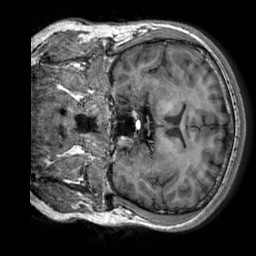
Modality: T1w
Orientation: coronal
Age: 25
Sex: male
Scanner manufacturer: siemens
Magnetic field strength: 3 T
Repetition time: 2.3 s
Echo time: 0.00303 s